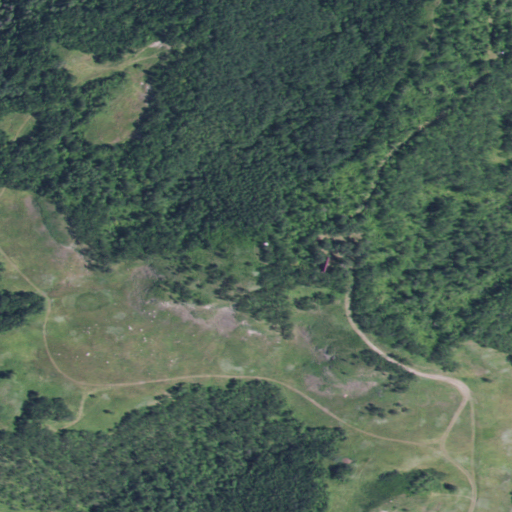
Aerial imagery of mountain in North Dakota named Norman Otto Hill containing deciduous forest, grassland, open development, and evergreen forest